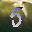
Label: 5